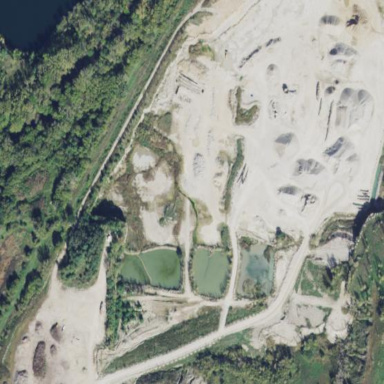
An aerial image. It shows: Industrial area used for mining operations.